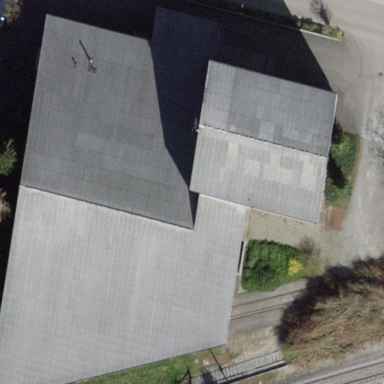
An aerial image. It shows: Industrial building.